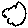
Label: cloud